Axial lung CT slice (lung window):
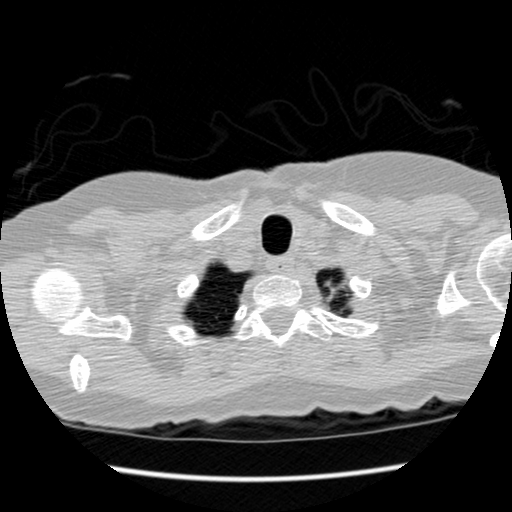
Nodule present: no